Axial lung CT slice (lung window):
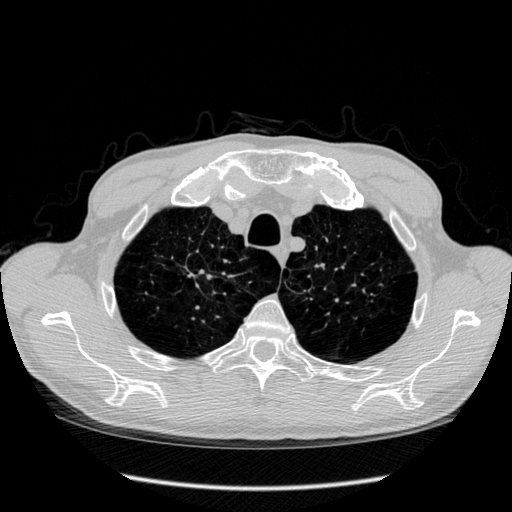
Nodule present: no